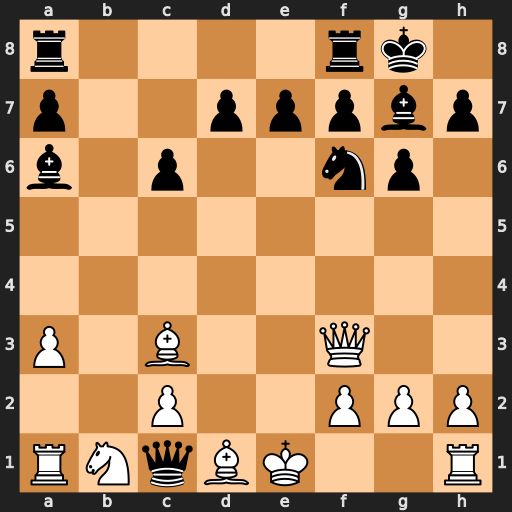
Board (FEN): r4rk1/p2pppbp/b1p2np1/8/8/P1B2Q2/2P2PPP/RNqBK2R
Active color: w
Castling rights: KQ
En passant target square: -
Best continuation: Nd2 Qxa1 Bxa1